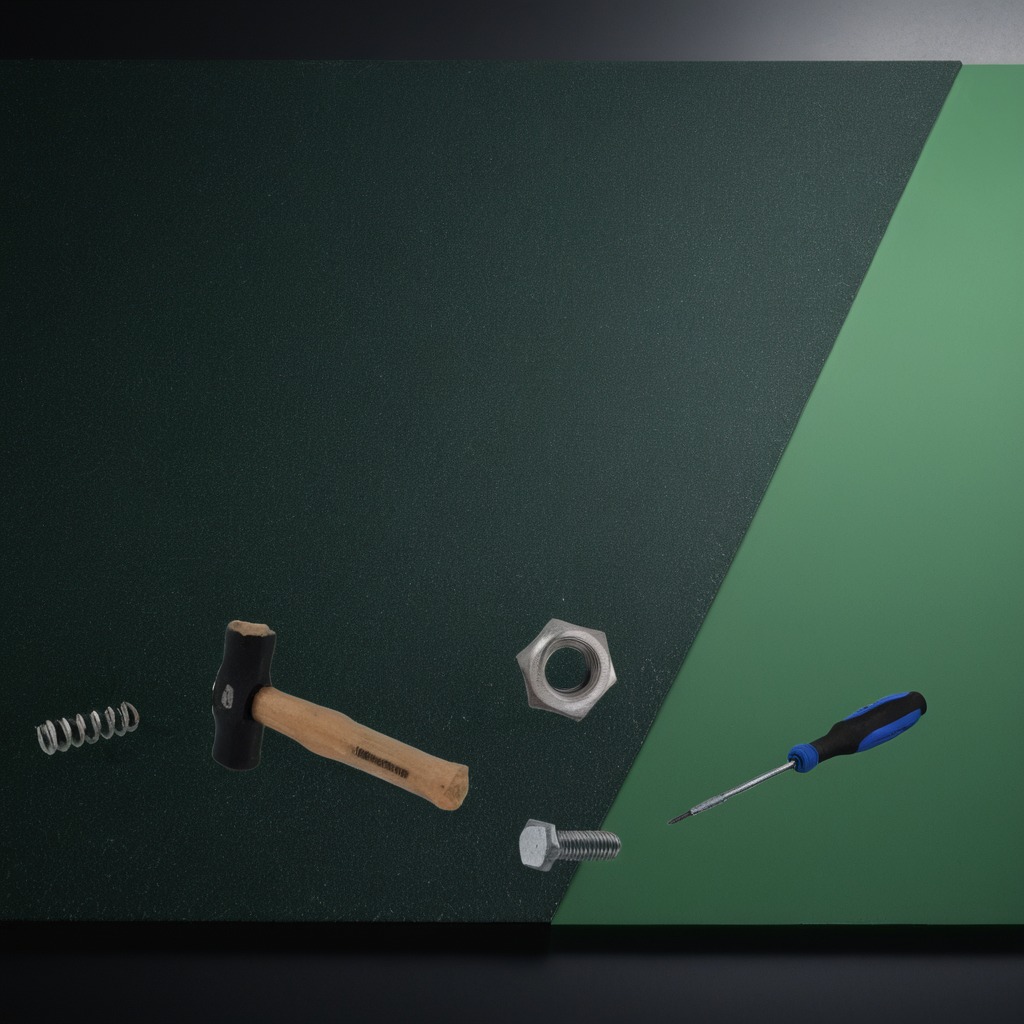
A hammer, a metal machine screw, a coiled metal spring, a screwdriver, and a metal nut are lying on the granite tabletop.